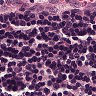
Metastatic tissue present: no